Question: I want to change the background of my content view inside the cell while showing delete button like in the following image;

I tried using willTransitionToState in my custom tableview cell class. But i cannot find a way to access current cell. Is there any other method I can access the cell?
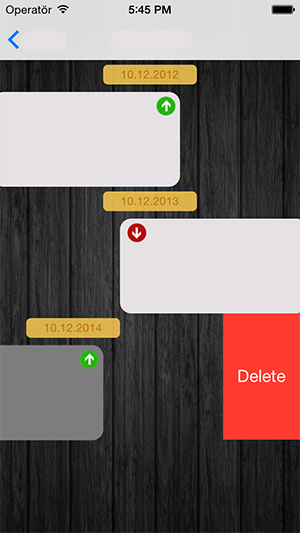
Answer: I solve it by using "willBeginEditingRowAtIndexPath" method inside the table view controller implementation.
I access to the current cell instance. And I'm done.
Code Sample:
'''
- (void)tableView:(UITableView *)tableView willBeginEditingRowAtIndexPath:(NSIndexPath *)indexPath{
TYMyCustomTableViewCell *cell = (TYMyCustomTableViewCell *)[tableView cellForRowAtIndexPath:indexPath];
cell.viewContainer.backgroundColor=[UIColor grayColor];
}
'''